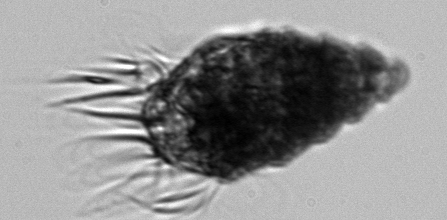
Label: Laboea_strobila